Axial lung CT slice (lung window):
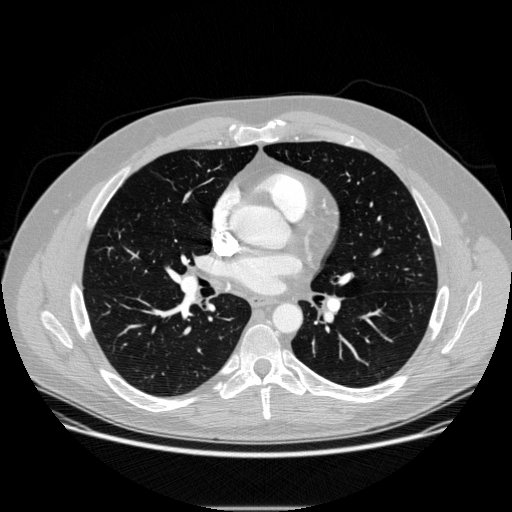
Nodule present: no